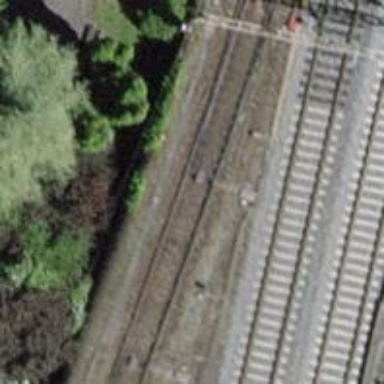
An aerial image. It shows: Single-track railway siding with electrified contact lines.